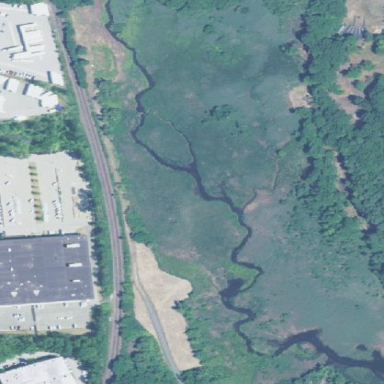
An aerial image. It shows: Wetland area characterized by wet meadow.